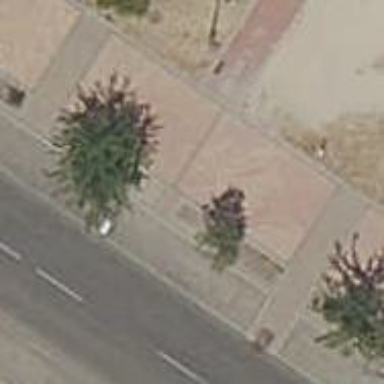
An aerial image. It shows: Footway made of cobblestone.